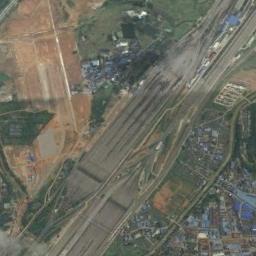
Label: railway_station